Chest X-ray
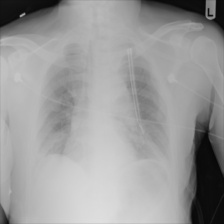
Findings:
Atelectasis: negative
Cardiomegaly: negative
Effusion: negative
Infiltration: negative
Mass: negative
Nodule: negative
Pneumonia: negative
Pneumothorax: negative
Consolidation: negative
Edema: negative
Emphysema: negative
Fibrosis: negative
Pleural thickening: negative
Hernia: negative